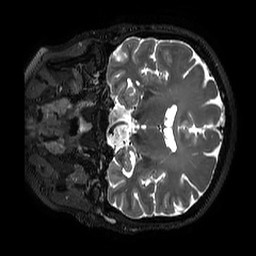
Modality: T2w
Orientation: coronal
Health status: ill
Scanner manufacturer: philips
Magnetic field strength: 3 T
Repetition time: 2.5 s
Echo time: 0.331 s